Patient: sex M, age 71
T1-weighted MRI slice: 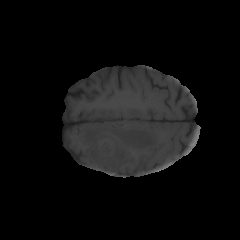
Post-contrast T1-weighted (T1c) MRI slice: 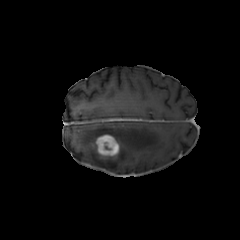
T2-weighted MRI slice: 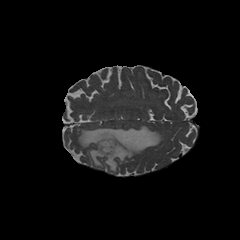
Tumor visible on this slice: yes
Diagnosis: Glioblastoma, IDH-wildtype
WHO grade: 4